Question: What is the value of this measurement?
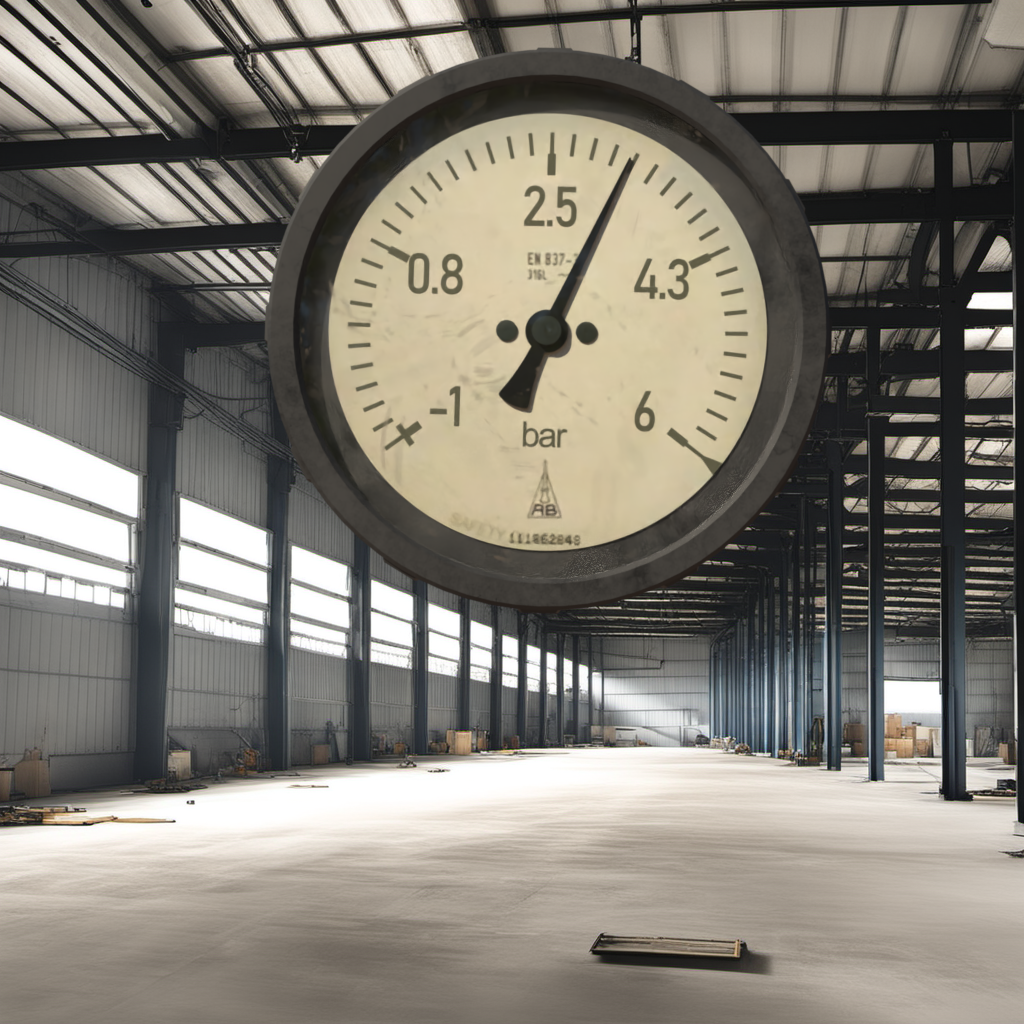
Answer: The result is 3.16
Question: What is the value range of the measurement in the image?
Answer: The range is from -1 to 6
Question: What is the minimum and maximum value range of this measurement?
Answer: The minimum value is -1 and the maximum value is 6